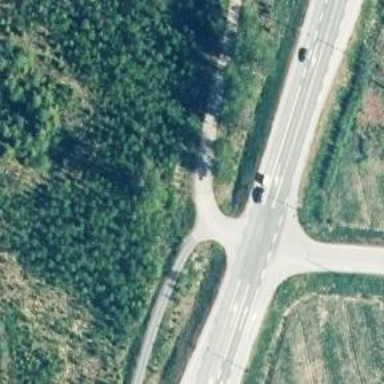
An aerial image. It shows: Road with "give way" sign.